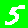
Digit: 5